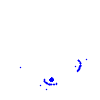
Particle: electron